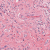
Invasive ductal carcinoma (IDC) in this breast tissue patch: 1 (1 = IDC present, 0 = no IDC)